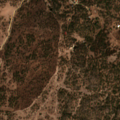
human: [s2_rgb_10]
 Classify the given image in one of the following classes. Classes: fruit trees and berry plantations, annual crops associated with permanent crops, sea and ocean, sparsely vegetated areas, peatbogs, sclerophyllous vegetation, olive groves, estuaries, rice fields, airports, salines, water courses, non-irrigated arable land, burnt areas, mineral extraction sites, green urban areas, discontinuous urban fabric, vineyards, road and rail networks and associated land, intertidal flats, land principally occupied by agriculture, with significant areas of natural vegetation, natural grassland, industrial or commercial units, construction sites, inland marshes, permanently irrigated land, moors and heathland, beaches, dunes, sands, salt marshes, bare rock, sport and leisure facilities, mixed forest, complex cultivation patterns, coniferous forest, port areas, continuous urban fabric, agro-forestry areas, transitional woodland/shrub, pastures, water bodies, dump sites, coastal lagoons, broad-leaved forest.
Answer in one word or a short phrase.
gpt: pastures, agro-forestry areas, broad-leaved forest